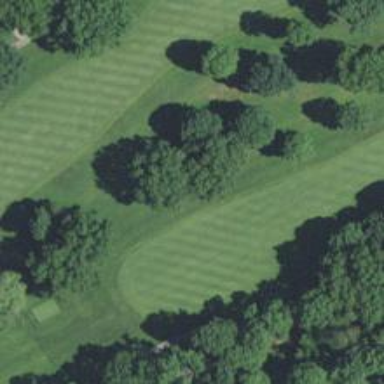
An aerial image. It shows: Grassy area designated as golf fairway.